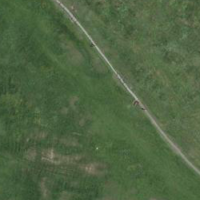
EUNIS habitat code: 25
Species observed at this site:
Caltha palustris